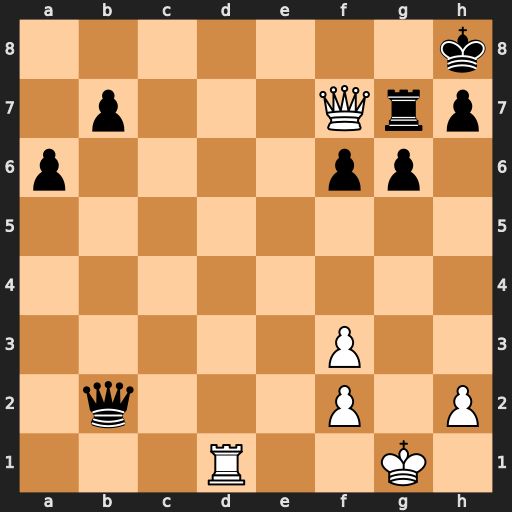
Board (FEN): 7k/1p3Qrp/p4pp1/8/8/5P2/1q3P1P/3R2K1
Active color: w
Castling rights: -
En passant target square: -
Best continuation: Rd8+ Rg8 Rxg8#